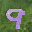
Label: 9